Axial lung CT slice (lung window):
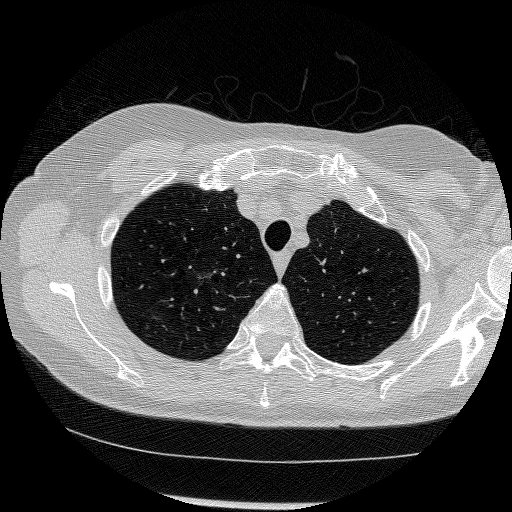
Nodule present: no